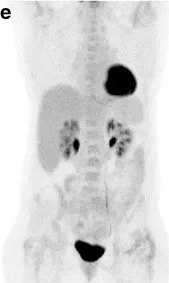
Is notable for the presence of minimal residual abnormal soft tissue in the retroperitoneum (red arrow, Lugano 2), with uptake equal to blood pool, compatible with a complete metabolic response. The common bile duct stent is in near-orthotopic location now that the retroperitoneal mass has dramatically reduced in size (red arrowhead). E Whole-body MIP image at the end of therapy, again demonstrating no metabolically active tumor.
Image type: radiology (pet)